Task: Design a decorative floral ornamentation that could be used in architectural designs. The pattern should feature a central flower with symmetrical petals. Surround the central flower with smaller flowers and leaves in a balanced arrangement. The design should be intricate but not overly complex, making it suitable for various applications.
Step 174:
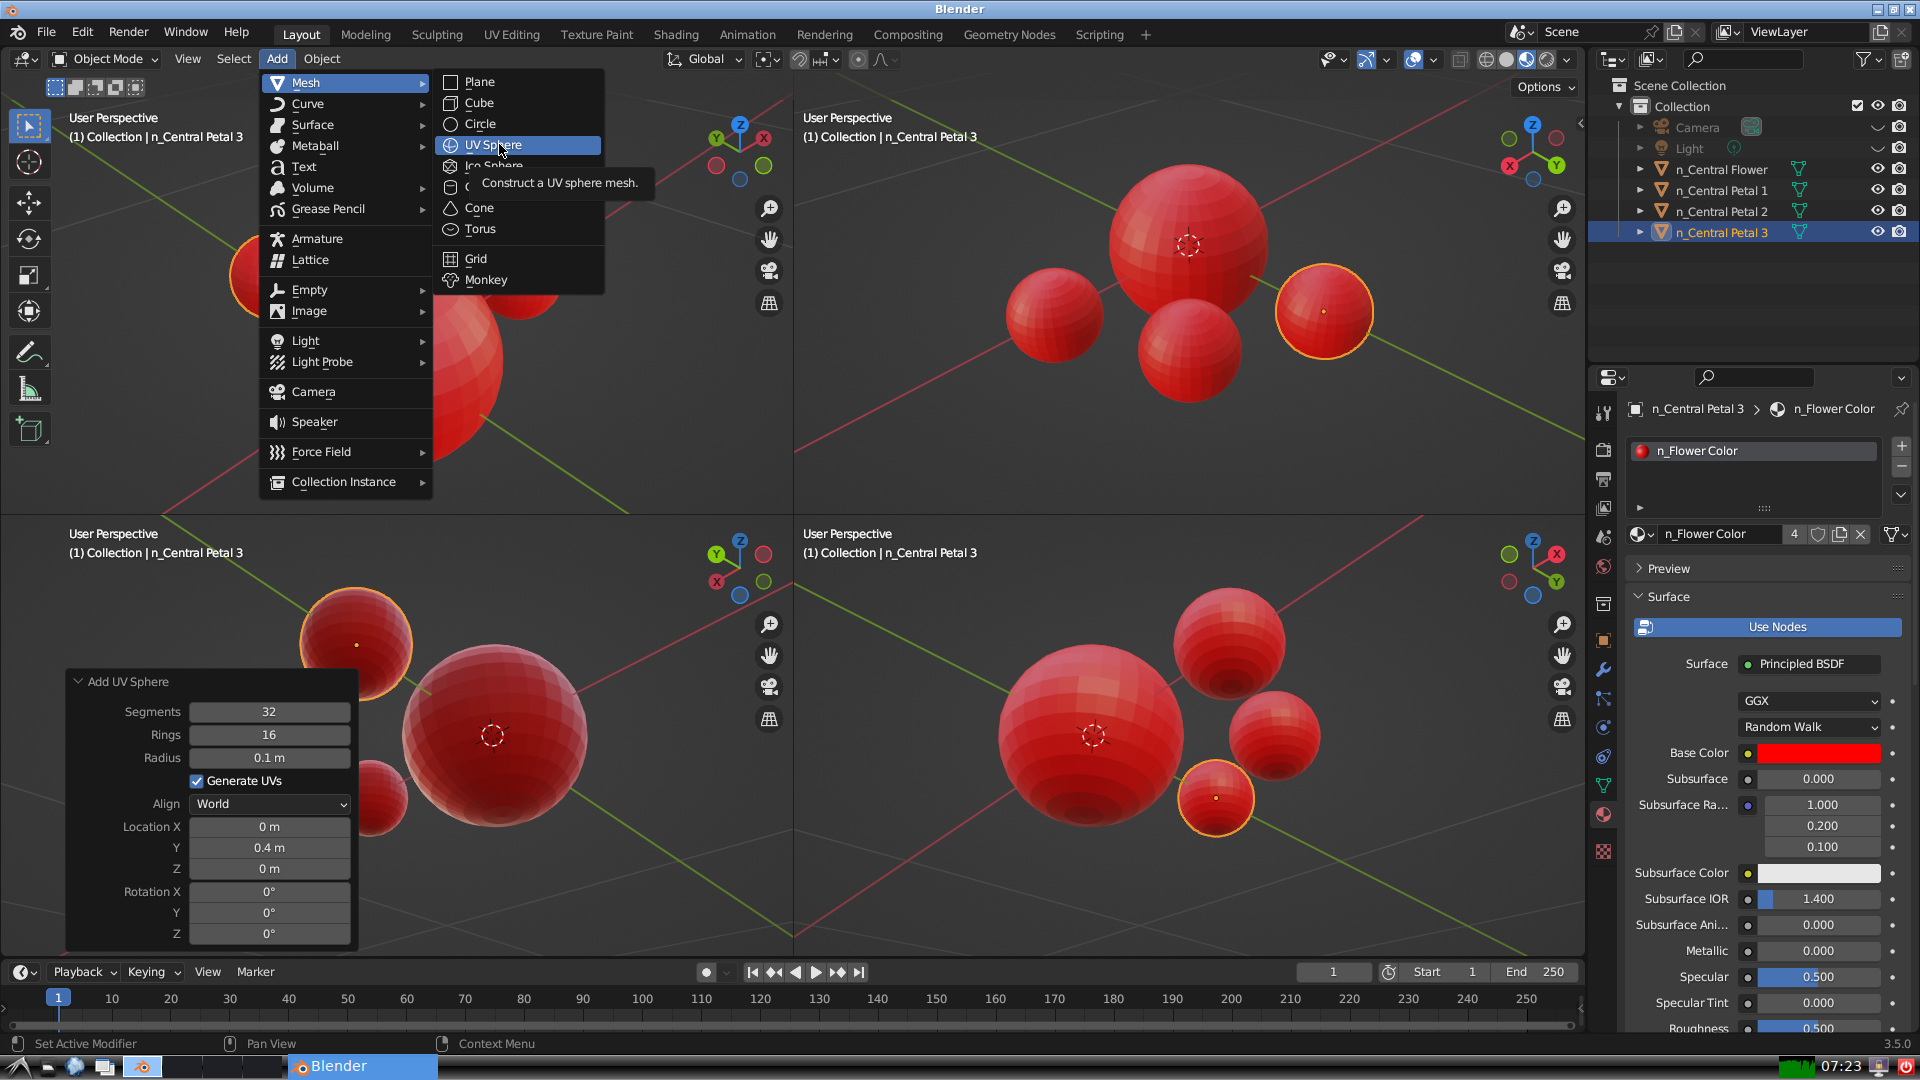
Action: click: no